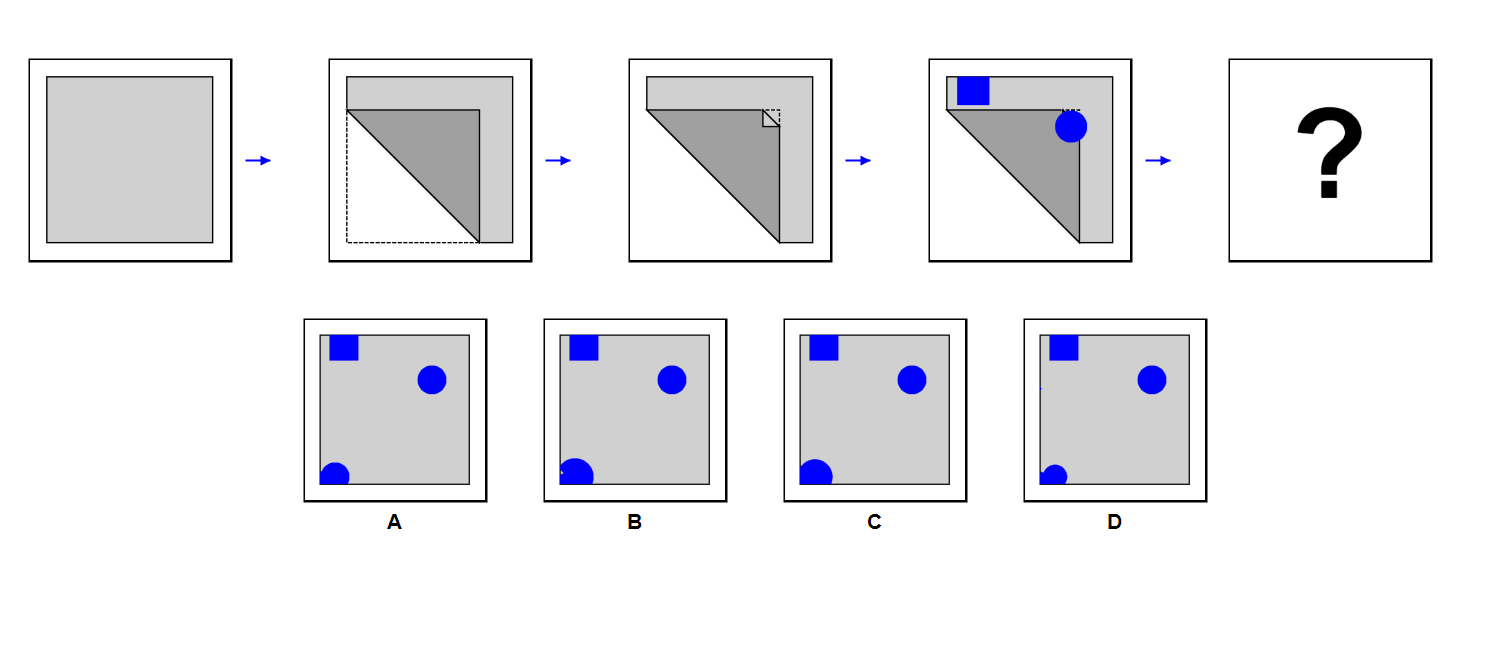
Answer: A